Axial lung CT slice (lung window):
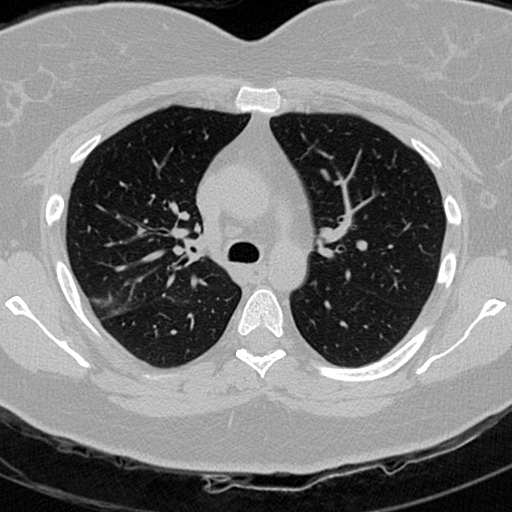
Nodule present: no